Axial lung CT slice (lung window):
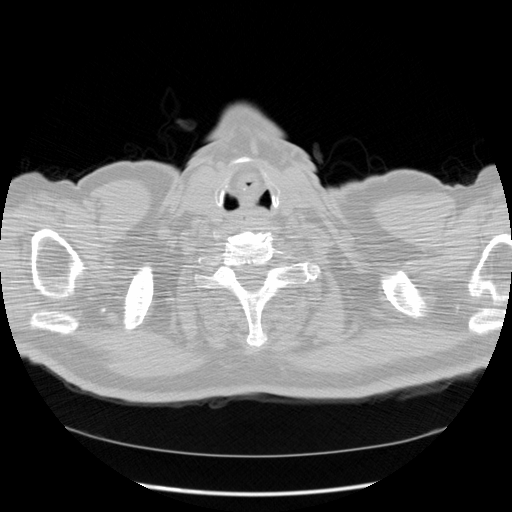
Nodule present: no